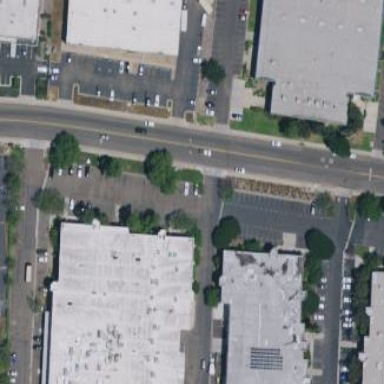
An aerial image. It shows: Industrial building.